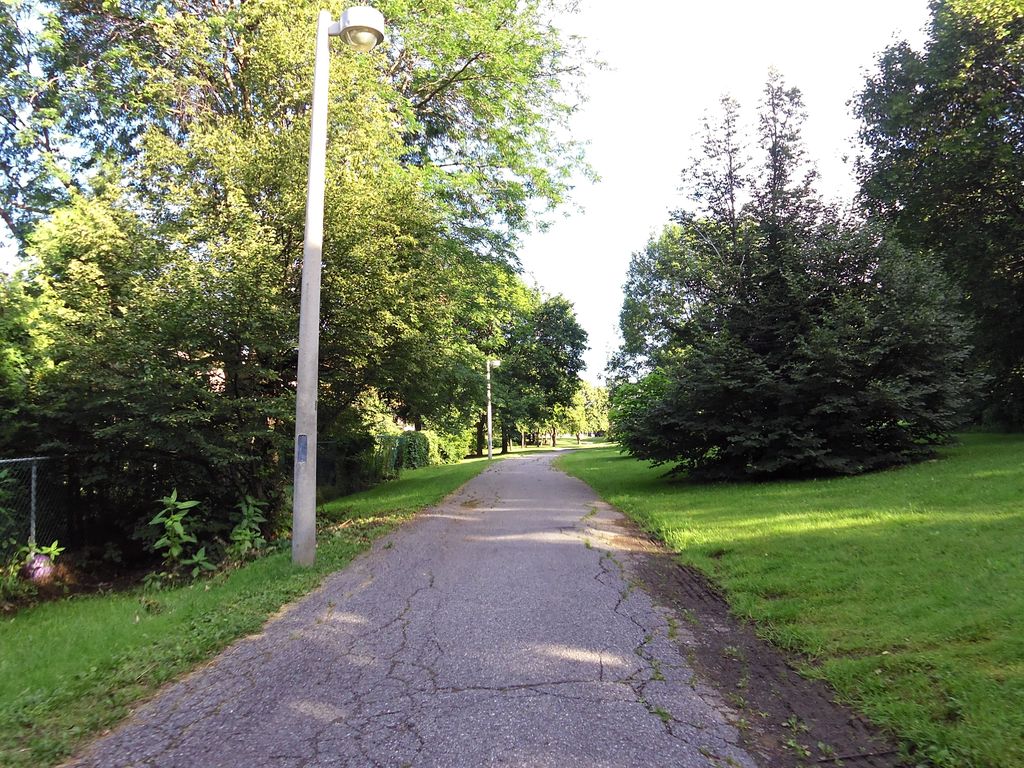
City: ottawa-gatineau